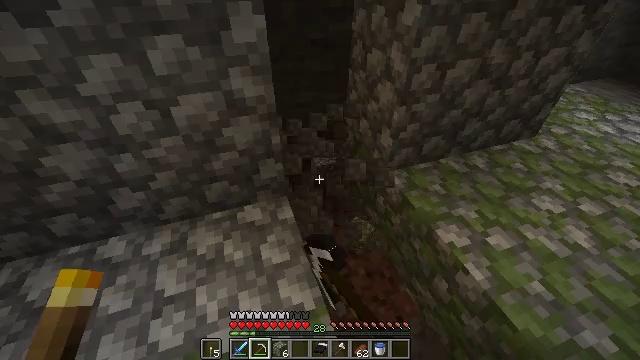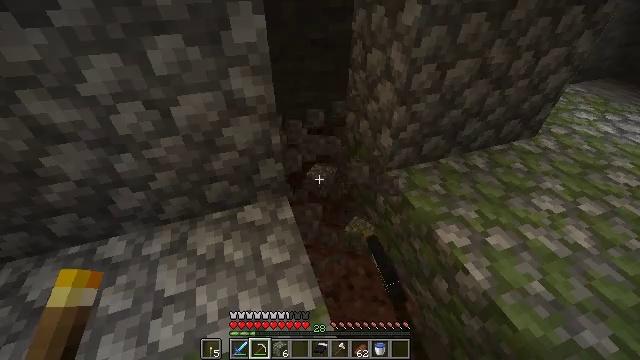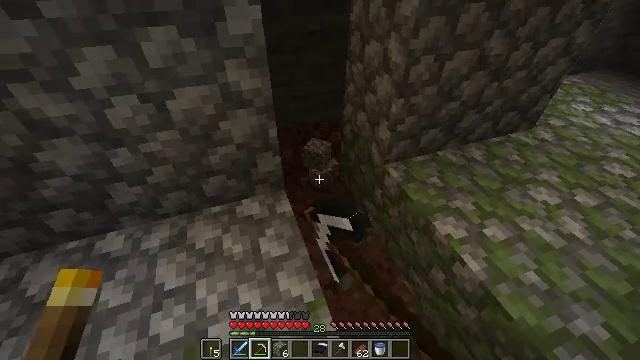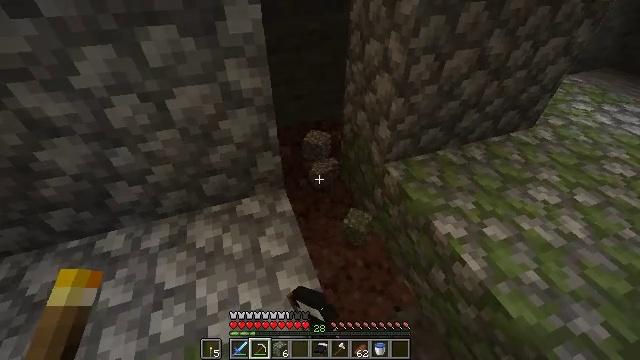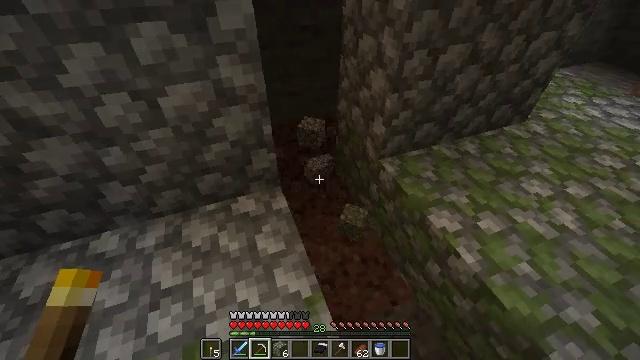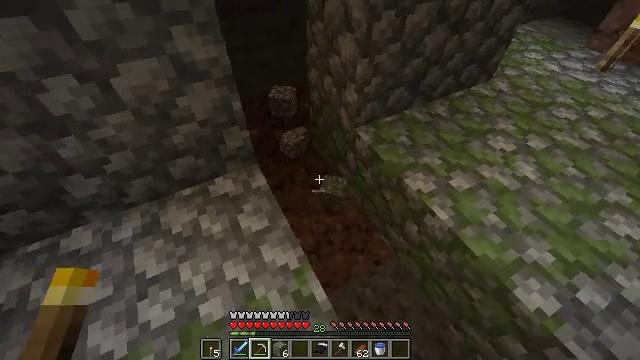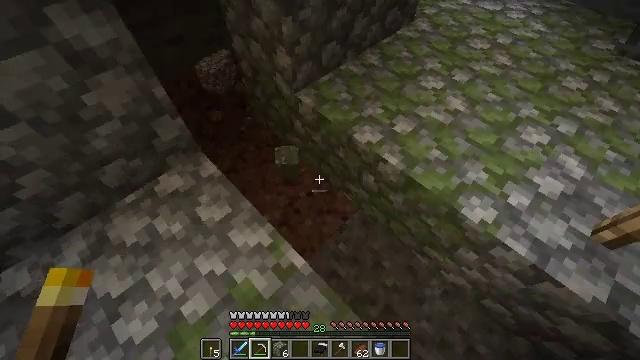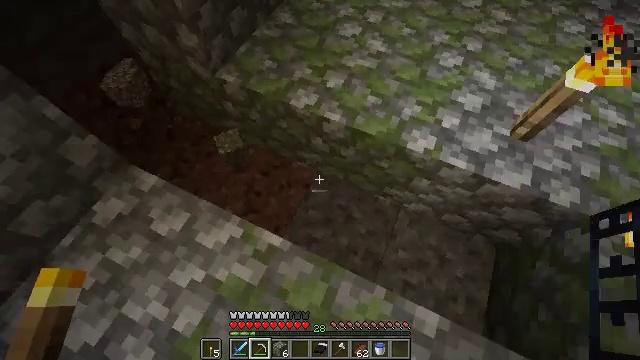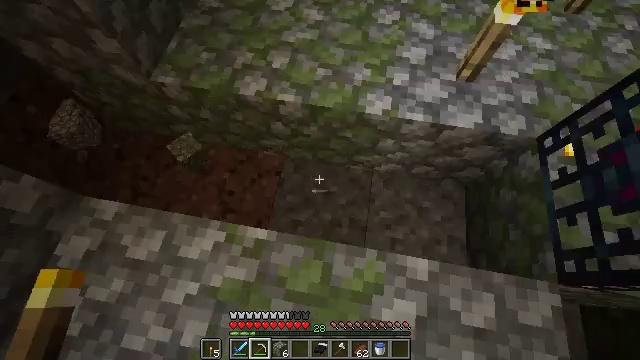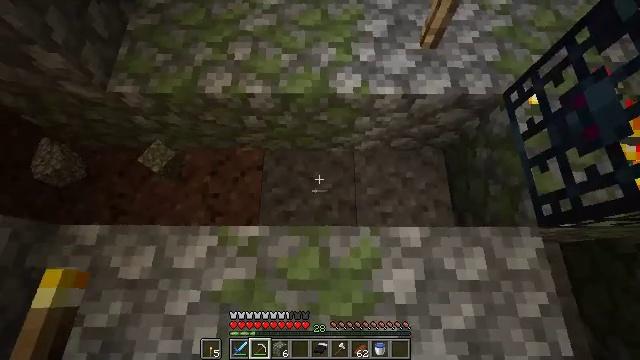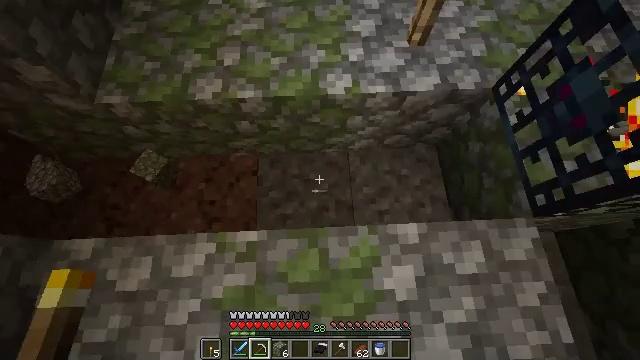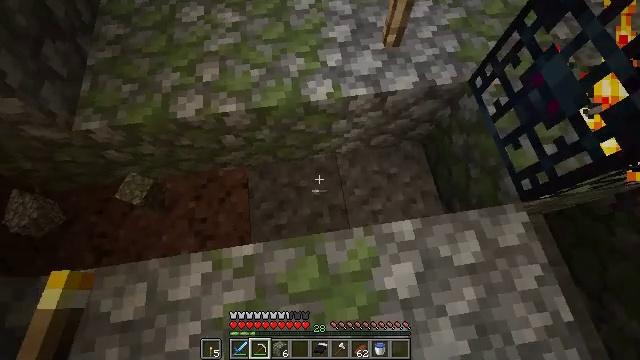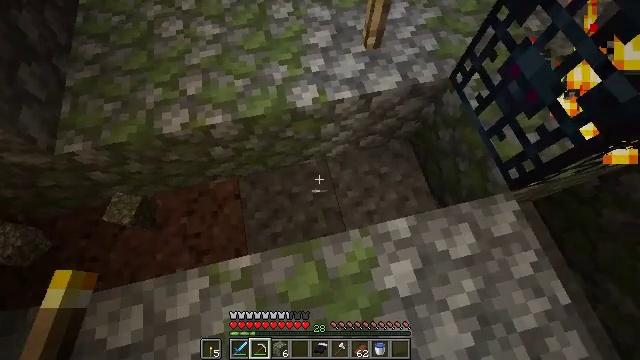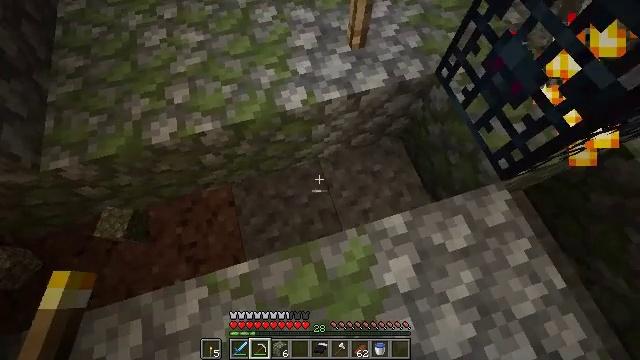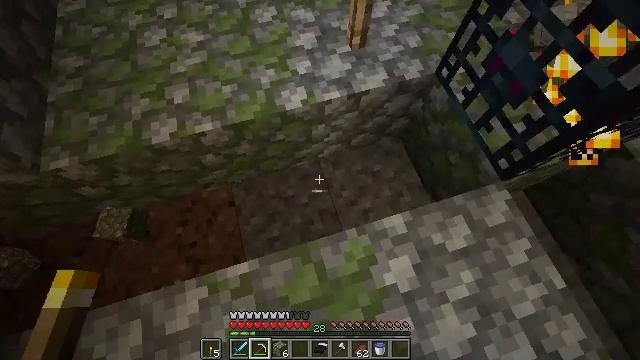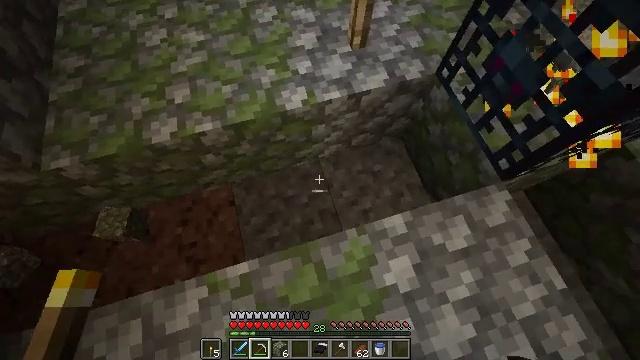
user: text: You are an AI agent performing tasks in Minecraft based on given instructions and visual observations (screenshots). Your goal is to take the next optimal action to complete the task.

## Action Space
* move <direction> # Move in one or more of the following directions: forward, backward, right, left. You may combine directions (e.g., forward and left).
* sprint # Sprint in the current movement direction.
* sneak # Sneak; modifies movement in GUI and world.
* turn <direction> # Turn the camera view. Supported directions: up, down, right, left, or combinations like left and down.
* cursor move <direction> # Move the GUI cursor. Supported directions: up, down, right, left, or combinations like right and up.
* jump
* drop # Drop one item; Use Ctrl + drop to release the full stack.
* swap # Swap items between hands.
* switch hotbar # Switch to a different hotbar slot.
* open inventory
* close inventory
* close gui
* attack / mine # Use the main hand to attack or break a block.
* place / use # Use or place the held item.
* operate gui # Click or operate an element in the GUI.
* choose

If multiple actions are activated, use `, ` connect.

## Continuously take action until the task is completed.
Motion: motion action
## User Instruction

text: Mine the mossy cobblestone underground.
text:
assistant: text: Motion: attack / mine
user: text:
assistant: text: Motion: turn down, attack / mine
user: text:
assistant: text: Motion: attack / mine
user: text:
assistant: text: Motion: turn right, attack / mine
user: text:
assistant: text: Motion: turn right and down
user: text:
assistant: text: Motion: turn right and down
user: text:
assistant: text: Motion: turn right and down
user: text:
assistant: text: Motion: turn right and down
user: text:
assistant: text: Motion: turn right and down
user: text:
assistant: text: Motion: turn right
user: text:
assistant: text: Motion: turn right and up
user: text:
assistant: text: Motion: turn right and up
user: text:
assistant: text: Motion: turn right
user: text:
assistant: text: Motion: no_op
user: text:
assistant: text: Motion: no_op
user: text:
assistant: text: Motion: turn left
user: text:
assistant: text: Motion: move forward, turn left and up
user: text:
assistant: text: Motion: move forward, turn left and up
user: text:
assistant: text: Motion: move forward, turn left and up
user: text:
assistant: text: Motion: move forward, turn left and up
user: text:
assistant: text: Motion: move forward
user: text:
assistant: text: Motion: move forward
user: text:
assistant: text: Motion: move forward
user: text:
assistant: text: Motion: move forward
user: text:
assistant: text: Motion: move forward
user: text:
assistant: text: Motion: move forward
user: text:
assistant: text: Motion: move forward, turn right and down
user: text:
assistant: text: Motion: move forward, turn right and down
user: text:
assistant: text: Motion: move forward, turn right
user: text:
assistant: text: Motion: move forward, turn right and up